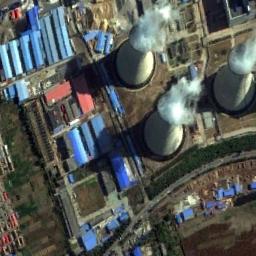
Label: thermal_power_station